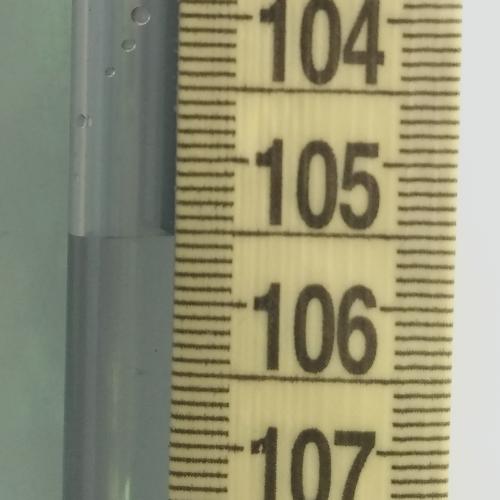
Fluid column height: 105.5 cm